Question: Is there any way I can get this dataframe into a line graph where there is a separate line for each TypeLoc, measuring Value on the Y-axis, and year going along the x-axis in python using pandas?
I have tried so many ways but very new to python so not getting anywhere.
I have spent about 5 hours trying to figure it out and this seemed like the best place to ask.
'''
TESTDATA = StringIO("""DateCode;Value;TypeLoc;Expend_or_Visit;
2014;186;Seaside - beach;Expenditure;
2019;1456;Small town;Expenditure;
2016;4916;All areas;Expenditure;
2018;5474;All areas;Expenditure;
2013;217;Seaside - beach;Expenditure;
2018;6;Seaside - other;Expenditure;
2018;1234;Small town;Expenditure;
2015;230;Seaside resort or town;Expenditure;
2016;302;Seaside resort or town;Expenditure;
2019;359;Seaside resort or town;Expenditure;
2017;458;Seaside resort or town;Expenditure;
2015;3922;All areas;Expenditure;
2014;5020;All areas;Expenditure;
2013;4647;All areas;Expenditure;
2016;1037;Small town;Expenditure;
2013;68;Seaside - other;Expenditure;
2013;1035;Small town;Expenditure;
2017;46;Seaside - beach;Expenditure;
2019;35;Seaside - other;Expenditure;
2015;914;Small town;Expenditure;
2016;32;Seaside - other;Expenditure;
2016;249;Seaside - beach;Expenditure;
2015;36;Seaside - other;Expenditure;
2014;128;Seaside - other;Expenditure;
2017;75;Seaside - other;Expenditure;
2015;81;Seaside - beach;Expenditure;
2019;237;Seaside - beach;Expenditure;
2018;151;Seaside - beach;Expenditure;
2019;457;Village;Expenditure;
2015;308;Village;Expenditure;
2019;3400;City/large town;Expenditure;
2018;3111;City/large town;Expenditure;
2017;1377;Small town;Expenditure;
2017;883;Village;Expenditure;
2014;1398;Small town;Expenditure;
2014;2873;City/large town;Expenditure;
2015;2254;City/large town;Expenditure;
2017;3379;City/large town;Expenditure;
2016;2630;City/large town;Expenditure;
2014;286;Seaside resort or town Expenditure;
2013;2850;City/large town;Expenditure;
2013;206;Seaside resort or town;Expenditure;
2017;778;Rural countryside;Expenditure;
2016;520;Rural countryside;Expenditure;
2017;5995;All areas;Expenditure;
2019;429;Rural countryside;Expenditure;
2015;402;Rural countryside;Expenditure;
2018;228;Seaside resort or town;Expenditure;
2018;502;Rural countryside;Expenditure;
2016;482;Village;Expenditure;
2014;510;Village;Expenditure;
2018;651;Village;Expenditure;
2013;483;Village;Expenditure;
2014;612;Rural countryside;Expenditure;
2019;5777;All areas;Expenditure;
2013;545;Rural countryside;Expenditure;
""")
'''
link to full data set <URL>
(I couldn't read this into my notebook hence manually entering everything.)
dataframe <URL>:

*Tried to go back through my code to get what I've attempted from it -
this was my best attempt which is still miles off:
'''
df.set_index('TypeLoc', inplace=True)
df_expend = df_expend.transpose()
df_expend = df.query('Expend_or_Visit == "Expenditure"')
import matplotlib.pyplot as plt
df_expend.plot(kind='line')
plt.show()
'''
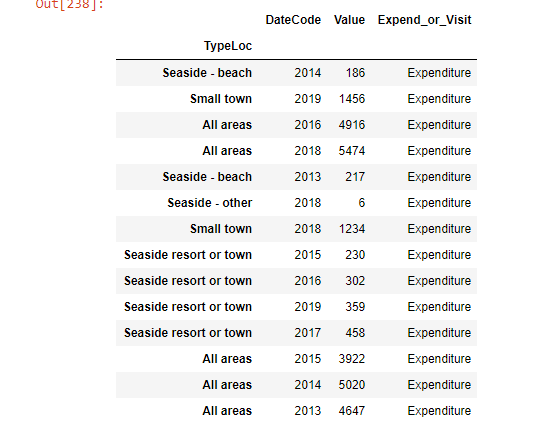
Answer: Here's a way to do that. You need to pivot the dataframe first, and plot it later:
'''
df = pd.read_csv(StringIO(TESTDATA), sep=";")
df = df[["DateCode", "Value", "TypeLoc"]].pivot(index = "DateCode", columns = "TypeLoc")
df = df.droplevel(0, axis=1)
for col in df.columns:
plt.plot(df.index, df[col], label =col)
plt.show()
'''
The output, with the limited sample data, is:
<URL>
To run this code against the larger data set (the one in the link), use:
'''
df = pd.read_csv("scot_stats - Sheet1.csv", header = 1)
df = df[df.Units == "million pounds (GBP)"]
df = df[["DateCode", "Value", "TypeLoc"]].pivot(index = "DateCode", columns = "TypeLoc")
df = df.droplevel(0, axis=1)
for col in df.columns:
plt.plot(df.index, df[col], label =col)
plt.show()
'''
The output is below. You can create a separate graph for visits by changing the condition on the second line.
<URL>